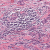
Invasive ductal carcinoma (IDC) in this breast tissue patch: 1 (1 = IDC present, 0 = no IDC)